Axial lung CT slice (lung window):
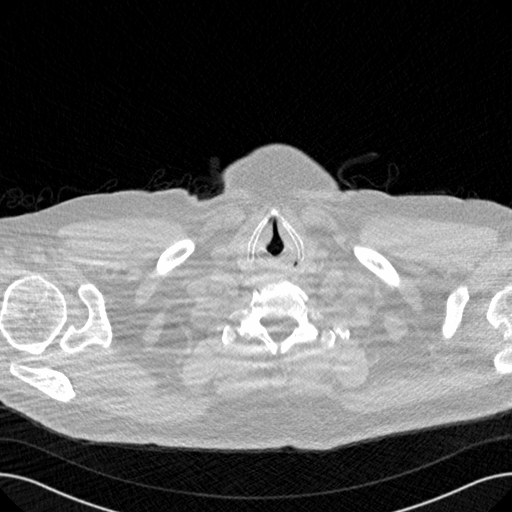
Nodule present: no